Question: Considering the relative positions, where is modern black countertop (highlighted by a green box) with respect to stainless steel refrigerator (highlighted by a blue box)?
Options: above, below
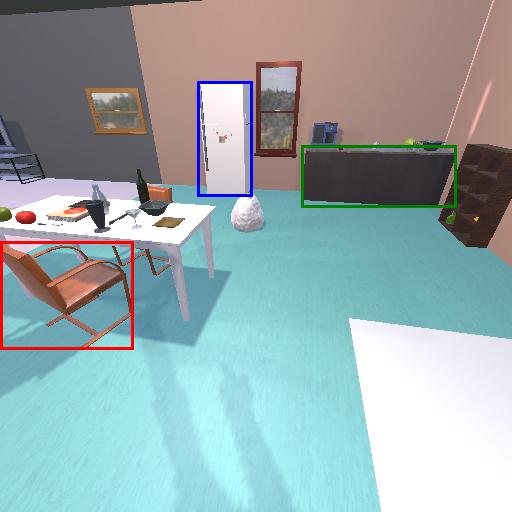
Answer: above